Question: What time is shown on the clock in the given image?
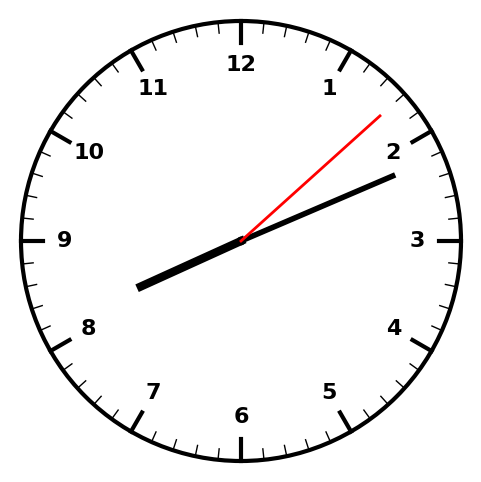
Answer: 08:11:08